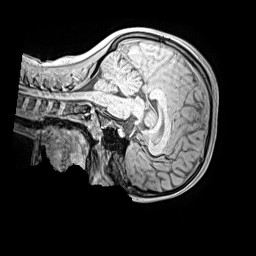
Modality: MP2RAGE
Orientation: sagittal
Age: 10
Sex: female
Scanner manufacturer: siemens
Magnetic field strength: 3 T
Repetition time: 4 s
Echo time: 0.00299 s